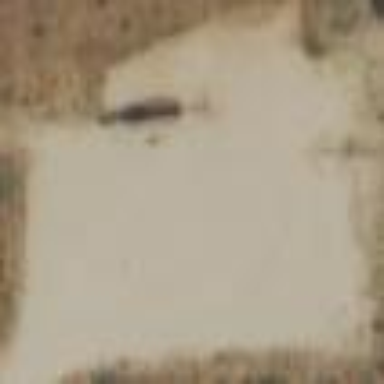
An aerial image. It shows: Wellsite surrounded by sand.